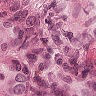
Metastatic tissue present: yes